Question: I am using Weka, and I'm trying to find the most accurate classifier for my dataset.
The interface for selecting a classifier looks like the following:

It works fine, but it only lets me select one classifier at a time, which is not very practical.
Can I somehow make it run all the available classifiers on my data, so I can easily find the most accurate one?
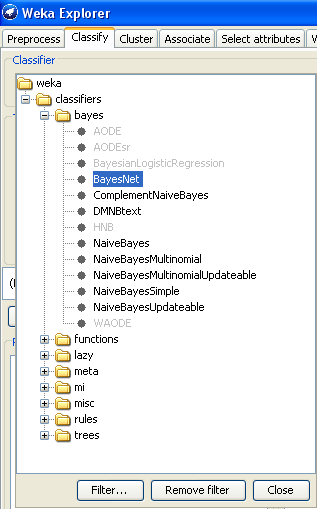
Answer: You need to use weka Experimenter. See below image. I have chosen one data set and two different classification algorithm.
See following tutorial for more information ,
<URL>.